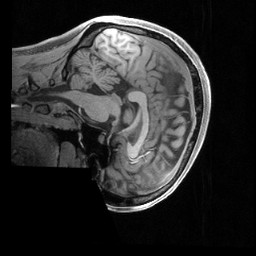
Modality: T1w
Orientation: sagittal
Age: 32
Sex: female
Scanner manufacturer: siemens
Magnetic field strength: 3 T
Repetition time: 2.4 s
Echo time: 0.00224 s